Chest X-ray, PA view. Patient: 45 years old, sex M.
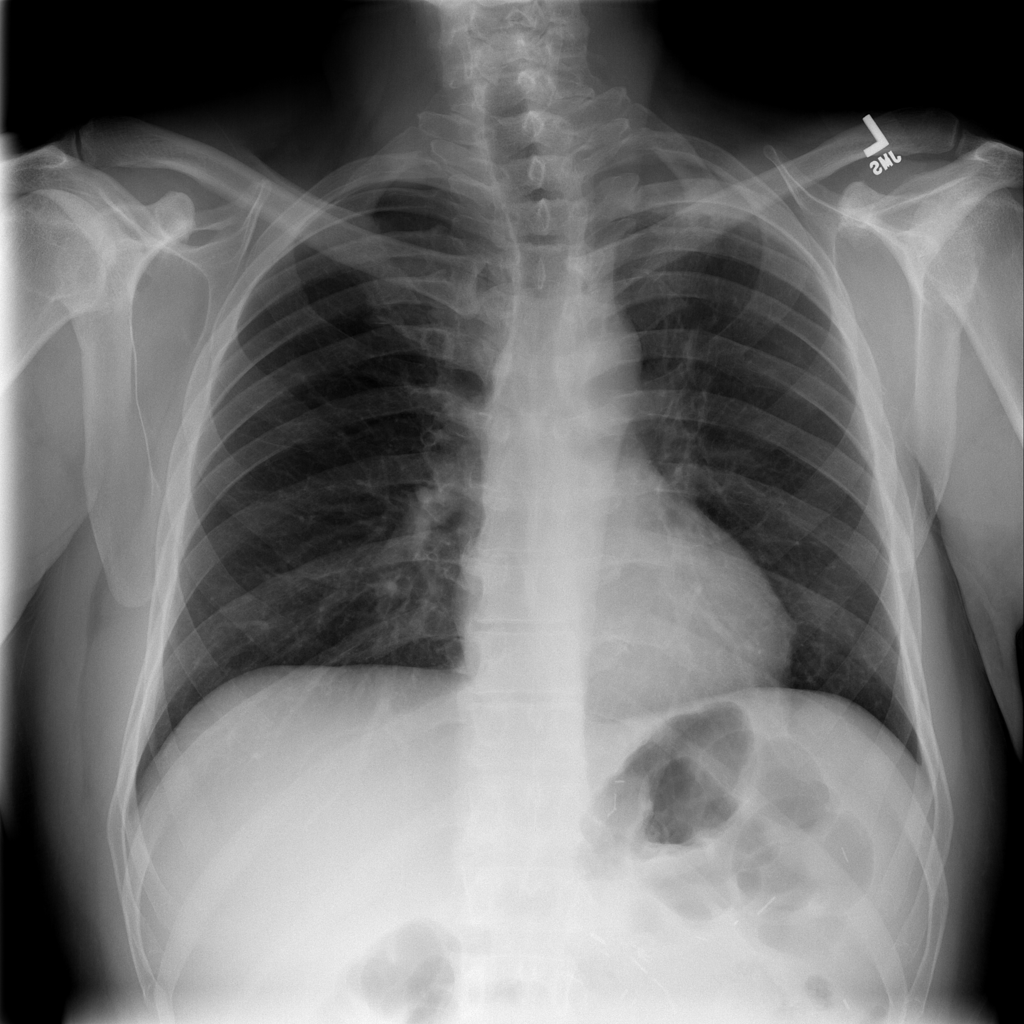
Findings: Pleural_Thickening